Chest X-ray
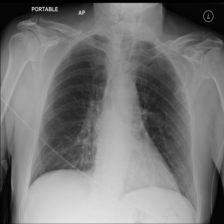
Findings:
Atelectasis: negative
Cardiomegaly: negative
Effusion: negative
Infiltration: negative
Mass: negative
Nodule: negative
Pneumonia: negative
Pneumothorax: negative
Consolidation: negative
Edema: negative
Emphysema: negative
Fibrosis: negative
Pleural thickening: negative
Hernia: negative